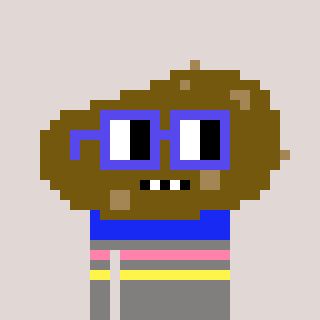
a pixel art character with square blue glasses, a potato-shaped head and a bluegrey-colored body on a warm background